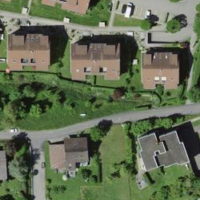
EUNIS habitat code: 54
Species observed at this site:
Gonepteryx rhamni